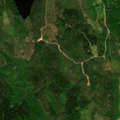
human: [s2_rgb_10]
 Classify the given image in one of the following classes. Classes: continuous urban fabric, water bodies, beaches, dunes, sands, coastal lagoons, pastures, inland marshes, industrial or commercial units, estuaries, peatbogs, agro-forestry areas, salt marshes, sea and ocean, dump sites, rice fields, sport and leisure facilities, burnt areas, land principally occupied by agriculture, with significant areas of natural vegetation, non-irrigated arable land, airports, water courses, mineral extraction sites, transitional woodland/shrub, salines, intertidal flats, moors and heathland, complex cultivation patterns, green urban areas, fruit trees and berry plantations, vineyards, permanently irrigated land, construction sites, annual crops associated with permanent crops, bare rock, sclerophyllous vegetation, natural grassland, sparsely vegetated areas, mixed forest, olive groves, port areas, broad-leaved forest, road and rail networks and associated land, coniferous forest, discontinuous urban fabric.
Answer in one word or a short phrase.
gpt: broad-leaved forest, coniferous forest, mixed forest, transitional woodland/shrub, water bodies